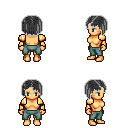
a pixel art fantasy rpg character, female body template, human, tanned skin, gold arm armor, teal pants, gray pageboy hairstyle, four views (front, back, left, right), 2x2 character sprite sheet, small pixel art, hard edges, no anti-aliasing